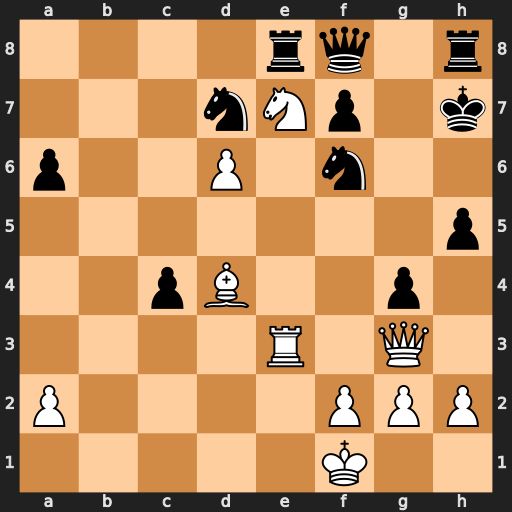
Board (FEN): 4rq1r/3nNp1k/p2P1n2/7p/2pB2p1/4R1Q1/P4PPP/5K2
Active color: w
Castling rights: -
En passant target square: -
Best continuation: Qf4 Rg8 Bxf6 Nxf6 Qxf6